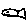
Label: fish